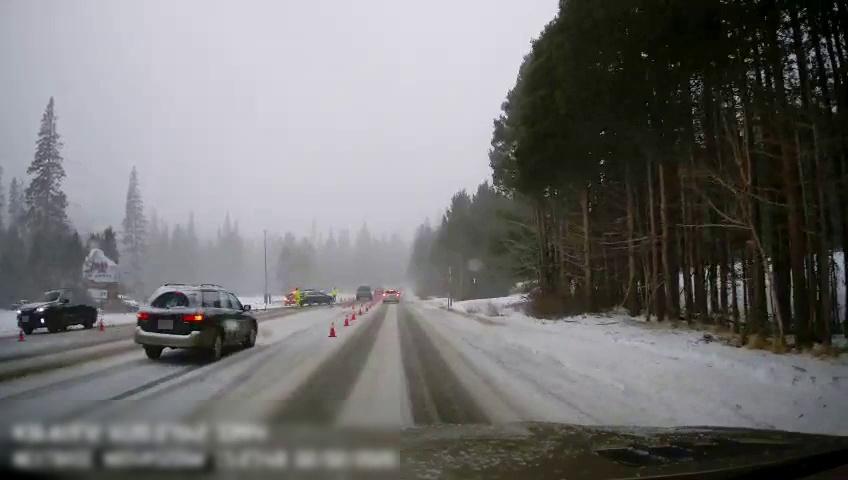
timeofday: Day
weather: Snowy
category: Drivable Space
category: Vehicles | SUV
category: Vehicles | SUV
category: Vehicles | SUV
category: Vehicles | SUV
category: Pedestrians
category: Vehicles | SUV
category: Vehicles | Truck
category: Vehicles | Car
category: Vehicles | SUV
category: Pedestrians
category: Vehicles | SUV